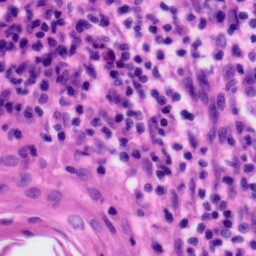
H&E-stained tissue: Tonsil